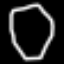
Label: octagon